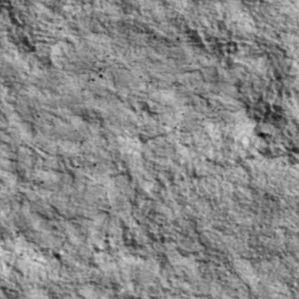
Label: non_frost